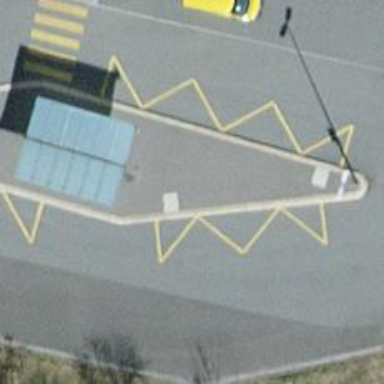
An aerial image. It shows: Bus stop with shelter. It is platform for public transport.